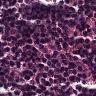
Metastatic tissue present: no